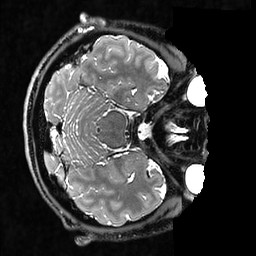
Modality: T2w
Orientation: axial
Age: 43
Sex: male
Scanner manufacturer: ge
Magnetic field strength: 3 T
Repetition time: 3.202 s
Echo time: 0.05892 s